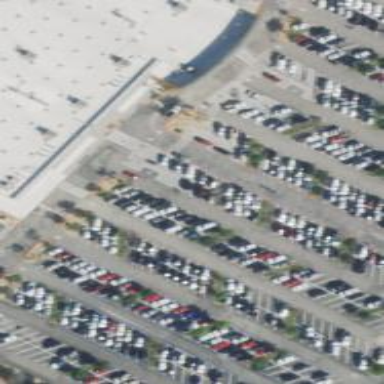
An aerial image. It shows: Trolley bay.